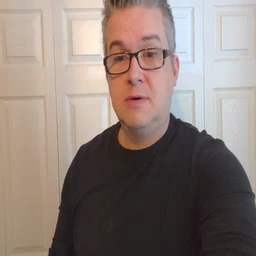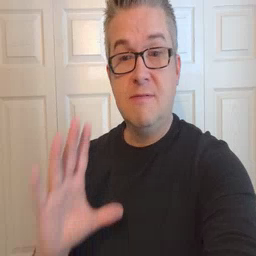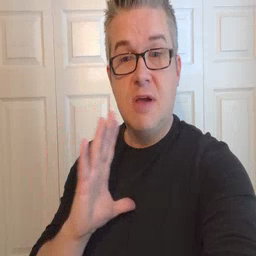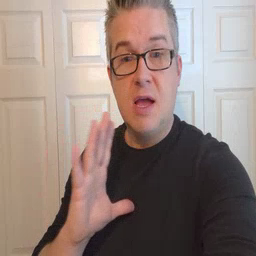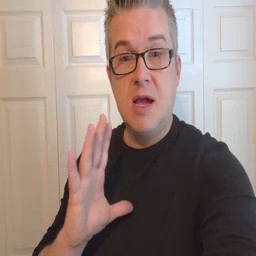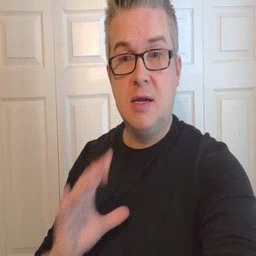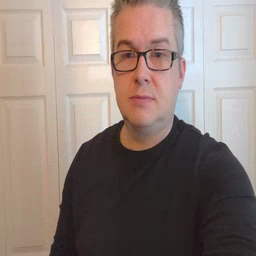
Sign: fine